Interaction volume radius: 10 \u00c5
Interaction volume height: 40 \u00c5
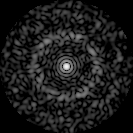
Disorder parameter: 0.831